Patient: sex M, age 32
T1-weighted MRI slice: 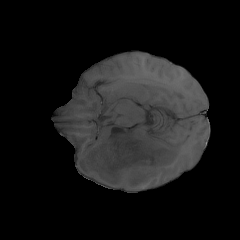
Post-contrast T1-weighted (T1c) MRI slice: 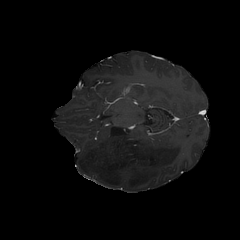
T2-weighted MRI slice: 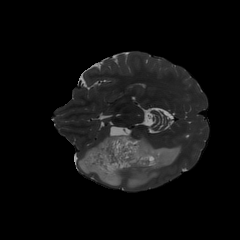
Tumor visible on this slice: yes
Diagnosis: Astrocytoma, IDH-mutant
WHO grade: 2